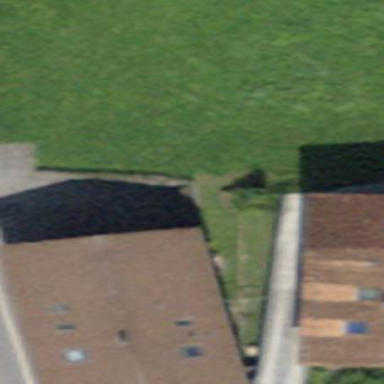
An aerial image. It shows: Residential building.